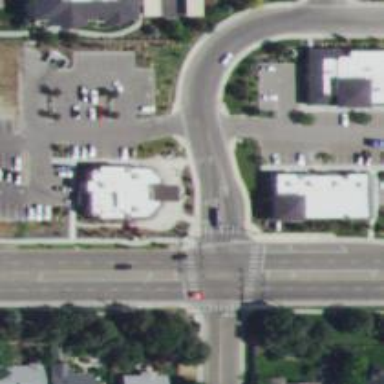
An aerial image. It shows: Marked road crossing.